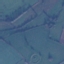
Label: Pasture